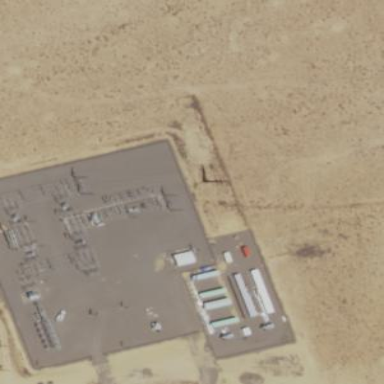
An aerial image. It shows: Power substation.